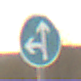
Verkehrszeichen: VorgeschriebeneFahrtrichtungGeradeausOderLinks
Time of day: SunriseSunset
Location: Outdoor (Nature)
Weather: PartlyCloudy
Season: NotSpecified
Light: Natural